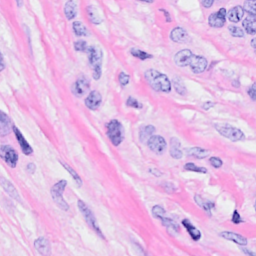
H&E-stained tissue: Breast